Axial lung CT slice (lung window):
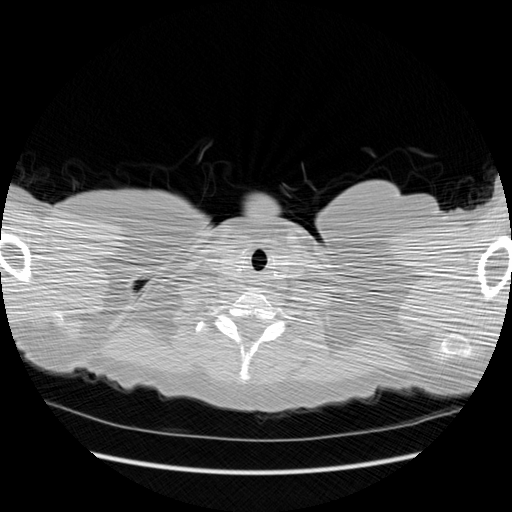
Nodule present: no